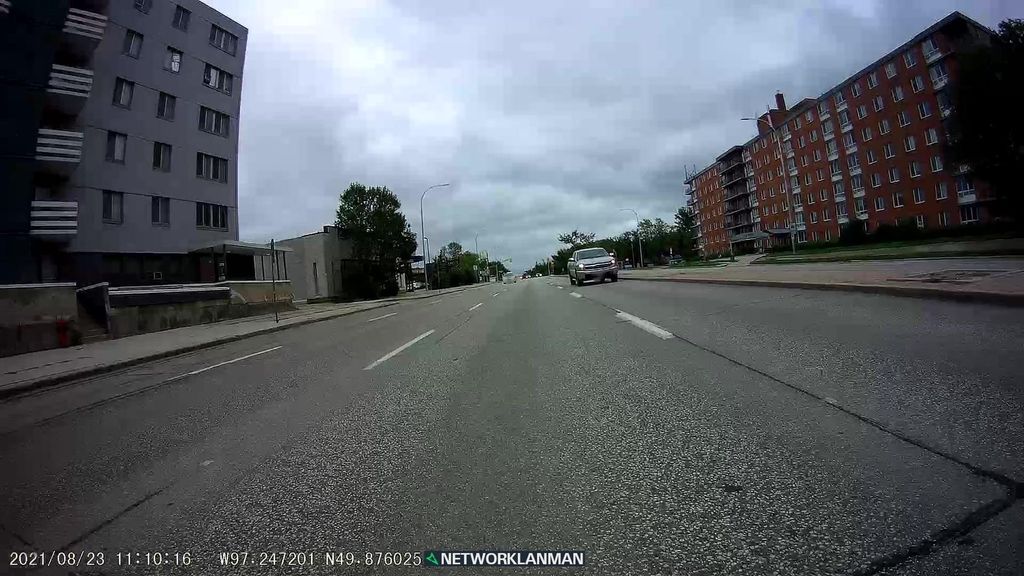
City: winnipeg